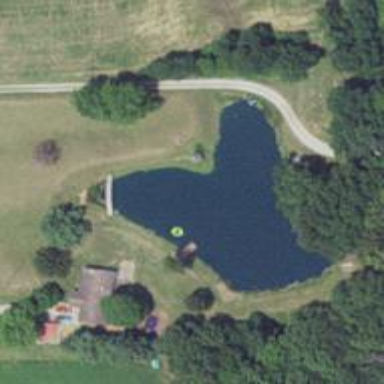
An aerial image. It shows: Pond with natural water.